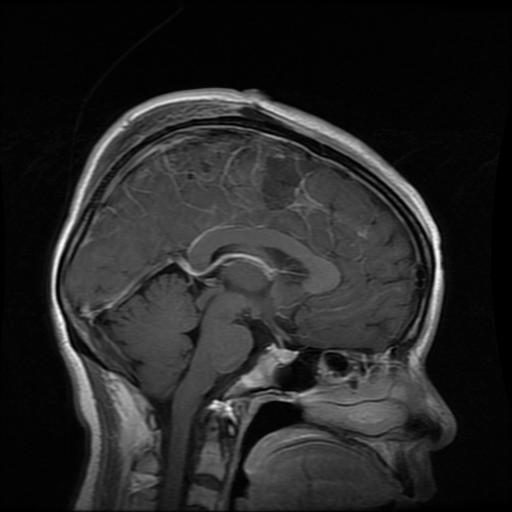
Label: glioma